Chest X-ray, AP view. Patient: 48 years old, sex F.
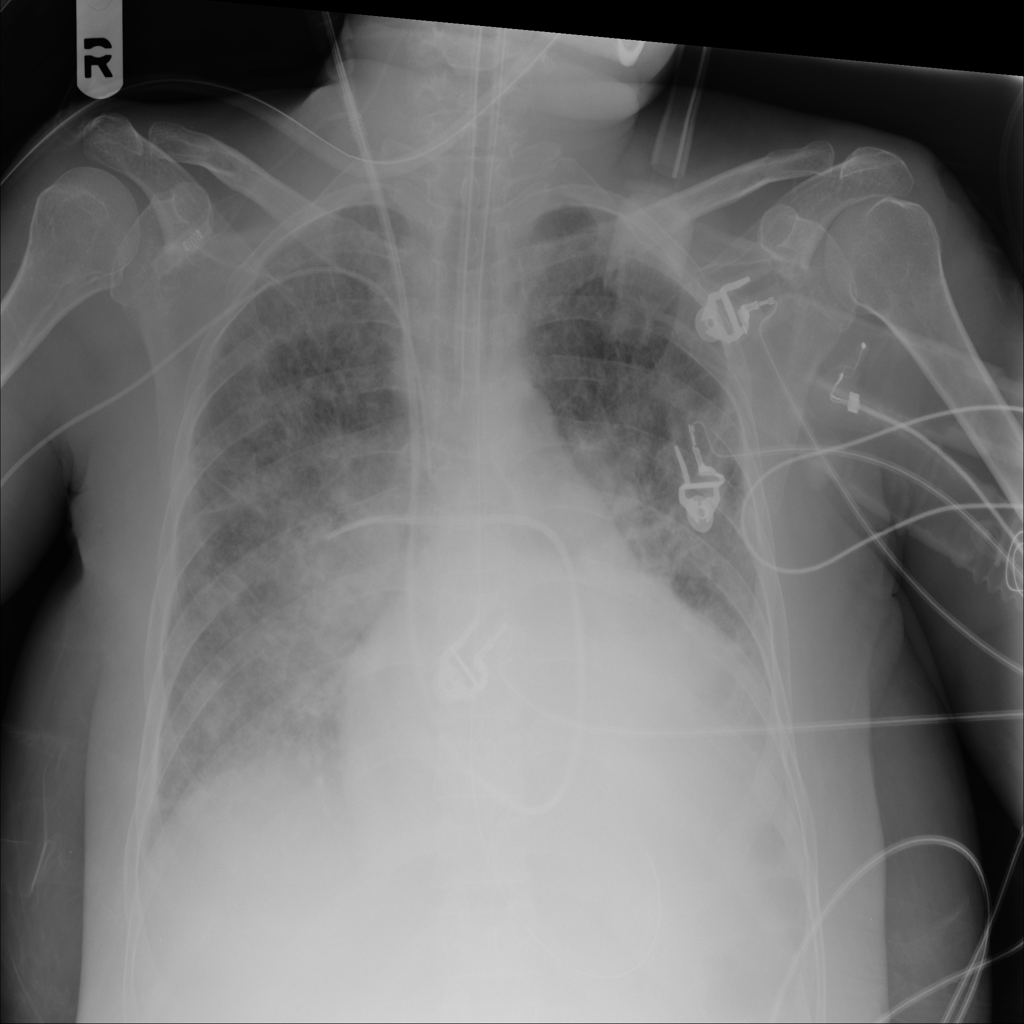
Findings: Consolidation